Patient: sex F, age 68
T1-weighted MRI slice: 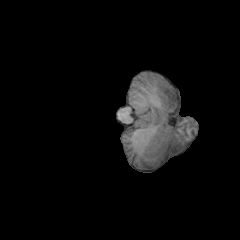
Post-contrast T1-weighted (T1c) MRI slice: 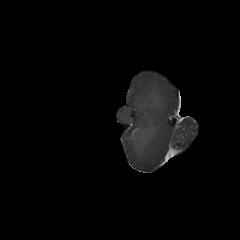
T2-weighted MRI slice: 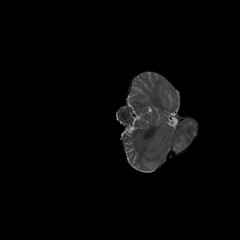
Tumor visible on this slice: yes
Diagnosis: Glioblastoma, IDH-wildtype
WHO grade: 4